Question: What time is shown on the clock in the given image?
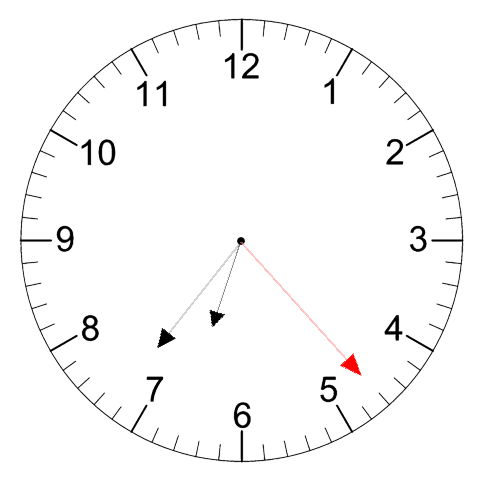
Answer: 06:36:23